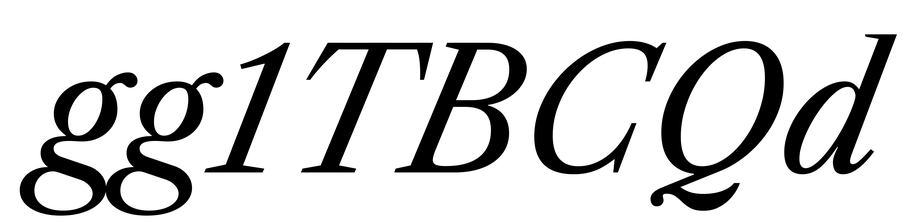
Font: LibreCaslonText-Italic_Italic